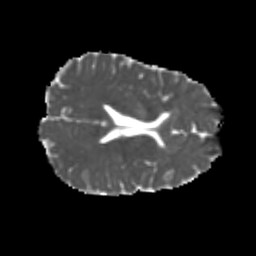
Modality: MD
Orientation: axial
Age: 22
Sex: male
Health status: healthy
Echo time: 0.074 s